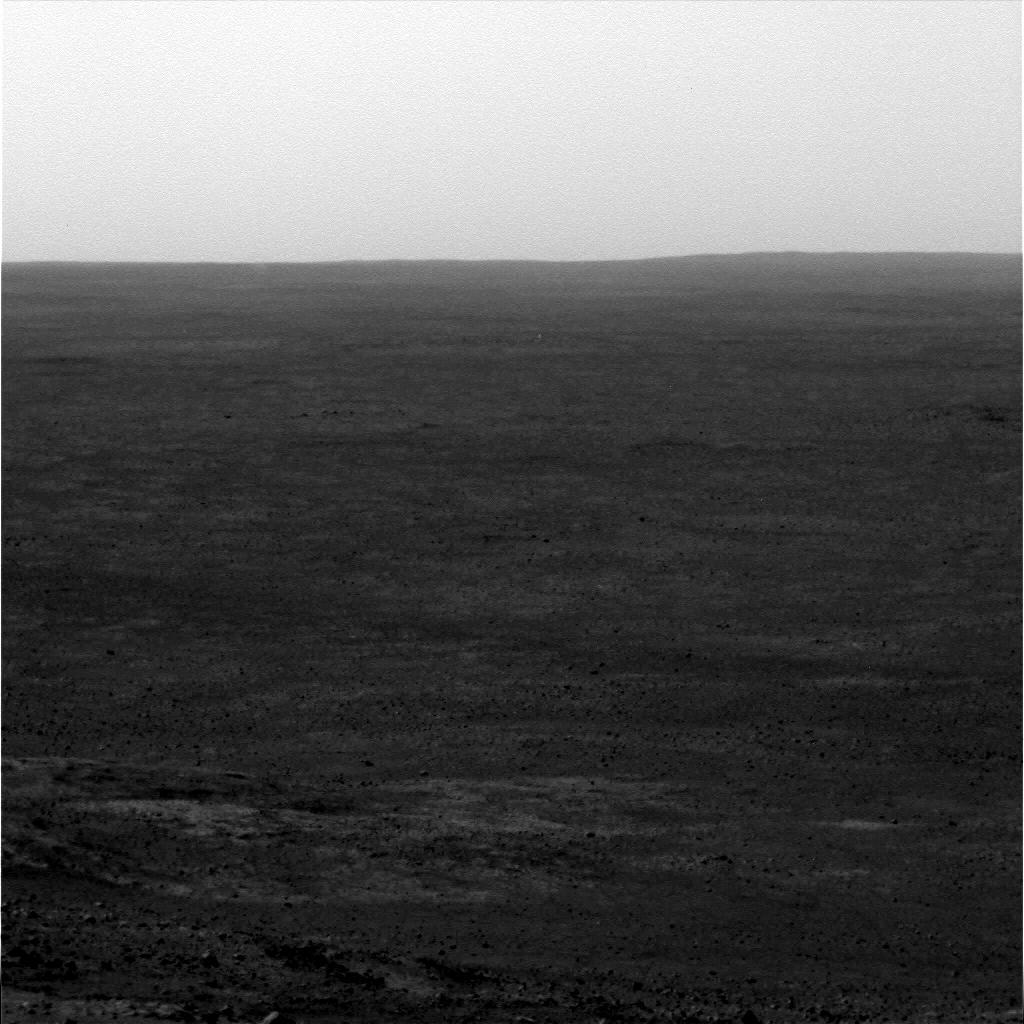
Terrain classes present: Gravel / Sand / Soil, Sky / Distant Mountains